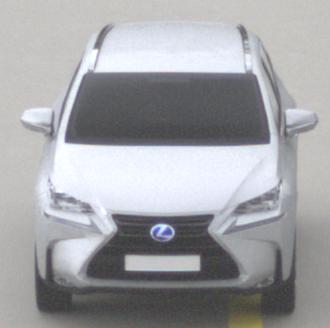
Make: Lexus
Model: NX 300h
Detailed model: NX (AZ1)
Model produced from: 2017/11
Model produced until: 2018/08
Doors: 5
Color: white
Road condition: dry road
Daytime: midday
Contrast: low contrast